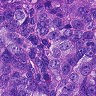
Metastatic tissue present: yes